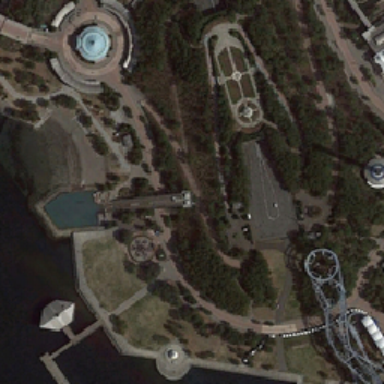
There is a circular building in the park .